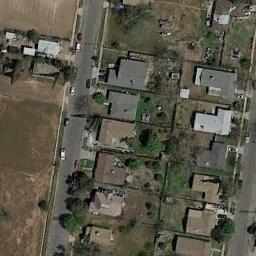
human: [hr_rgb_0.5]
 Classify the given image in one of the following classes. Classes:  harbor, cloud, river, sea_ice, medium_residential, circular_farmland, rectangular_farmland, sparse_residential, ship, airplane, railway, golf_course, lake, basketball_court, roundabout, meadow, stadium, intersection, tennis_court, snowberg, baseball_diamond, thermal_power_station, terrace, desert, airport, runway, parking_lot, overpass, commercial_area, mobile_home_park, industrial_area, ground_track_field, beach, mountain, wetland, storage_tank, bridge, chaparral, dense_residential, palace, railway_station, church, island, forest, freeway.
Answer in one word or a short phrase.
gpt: medium_residential